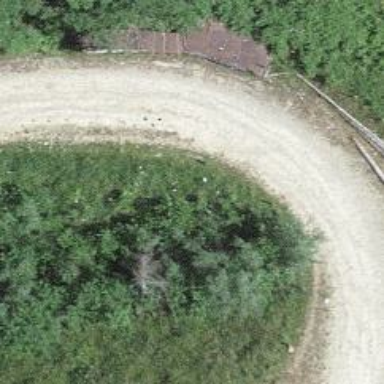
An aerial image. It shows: Culvert tunnel.